Question: I want to build a Treeview like jsTree. Every time a user klicks on item in list, there should be a leaf added that shows all containing files:

My ViewModel property self.tree has an array with all folders and subfolders. When I want to add a leaf (clicked Folder), the strucure in my Property self.tree is correct, but the observerbleArray doesn't seem to react on my manipulation.
Here is my ViewModel:
'''
function TreeviewViewModel()
{
var self = this;
self.tree = ko.observableArray([
{
"data" : "C:/"
}
]);
self.expandBranch = function (item)
{
/* add leaf to clicked item -> observable does not react */
item['leaf'] = [
{ "data" : "Documents" },
{ "data" : "Photos" },
{ "data" : "Videos" }
];
}
console.log(self.tree());
}
'''
The 'console.log(self.tree());' proves, that my property 'self.tree' contains the leaf. But my View doesn't show it.
my View:
'''
<script type="text/html" id="ULTemplate">
<ul>
<li>
<ins class="item-icon" data-bind="click: $root.expandBranch"></ins>
<a href="#" data-bind="text: data"></a>
<!-- ko if: $data.hasOwnProperty("leaf") -->
<!-- ko template: { name: 'ULTemplate', foreach: leaf } -->
<!-- /ko -->
<!-- /ko -->
</li>
</ul>
</script>
<div id="treeview" data-bind="template: { name: 'ULTemplate', foreach: tree }">
</div>
'''
I know, that my View is correct. It tested it with a dummy:
'''
dummy = [{
"data": "C:/",
"leaf": [
{ "data": "Documents" },
{ "data": "Photos" },
{ "data": "Videos" }
]
}];
self.tree(dummy);
'''
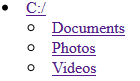
Answer: Here is a working example: <URL>
The changes I made to your code
'''
<li>
<ins class = "item-icon"> </ins>
<a href="#" data-bind="text: data, click: $root.expandBranch"></a >
<!-- ko template: { name: 'ULTemplate', foreach: leaf } -->
<!-- /ko -->
</li>
'''
And then this to the JavaScript. I added the leaf property to be there from the start and made it an observable array, this allows for adding more items and allowing it to notify knockout of the changes.
'''
var self = this;
self.tree = ko.observableArray([{
"data": "C:/",
"leaf": ko.observableArray([])
}]);
self.expandBranch = function (item) {
/* add leaf to clicked item -> observable does not react */
item['leaf'].push({
"data": "Documents",
"leaf": ko.observableArray([])
});
item['leaf'].push({
"data": "Photos",
"leaf": ko.observableArray([])
});
item['leaf'].push({
"data": "Videos",
"leaf": ko.observableArray([])
});
}
'''
Update:
Have a look at this one, i added a property to only allow an item to be clicked once: <URL>